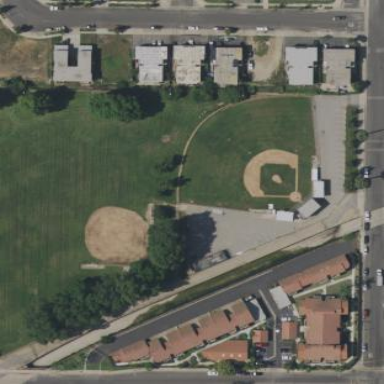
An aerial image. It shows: Baseball pitch for leisure and sports activities.